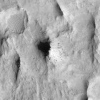
Atmospheric dust classification: not_dusty